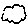
Label: cloud